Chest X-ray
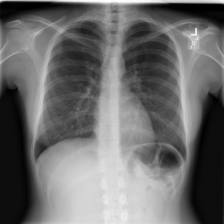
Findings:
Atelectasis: negative
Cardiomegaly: negative
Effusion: negative
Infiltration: negative
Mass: negative
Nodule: negative
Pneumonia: negative
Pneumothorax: negative
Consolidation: positive
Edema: negative
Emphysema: negative
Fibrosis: negative
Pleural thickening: negative
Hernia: negative